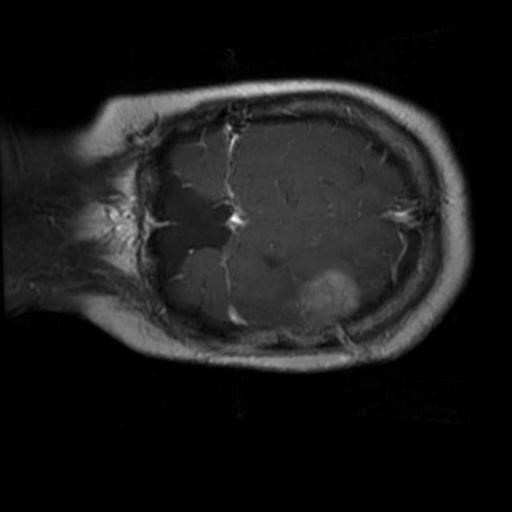
Label: brain_glioma